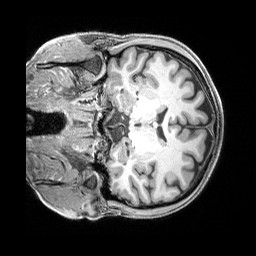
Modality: T1w
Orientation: coronal
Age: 40
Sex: female
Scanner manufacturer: siemens
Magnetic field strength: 3 T
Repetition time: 2.4 s
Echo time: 0.00215 s